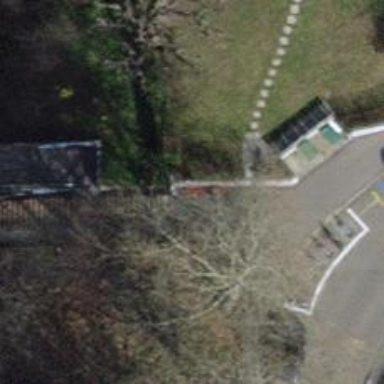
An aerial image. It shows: Red bench.